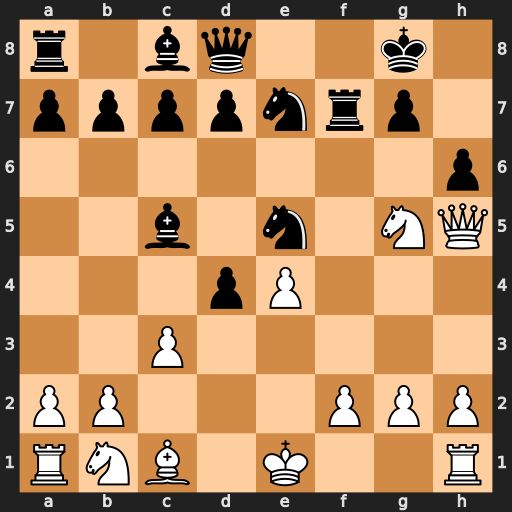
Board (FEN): r1bq2k1/ppppnrp1/7p/2b1n1NQ/3pP3/2P5/PP3PPP/RNB1K2R
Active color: w
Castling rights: KQ
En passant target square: -
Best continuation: Nxf7 Nxf7 Qxc5